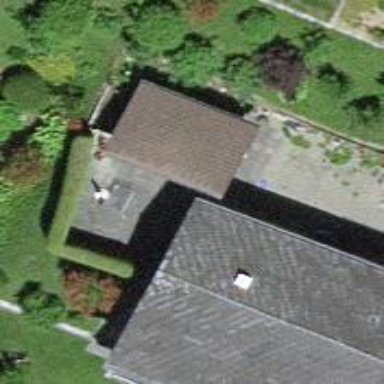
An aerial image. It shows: Residential building.